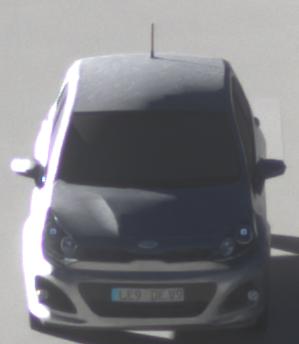
Make: KIA
Model: Rio 1.2
Detailed model: Rio (UB)
Model produced from: 2011/09
Model produced until: 2015/01
Doors: 3
Color: white
Road condition: dry road
Daytime: sunrise or sunset
Contrast: high contrast